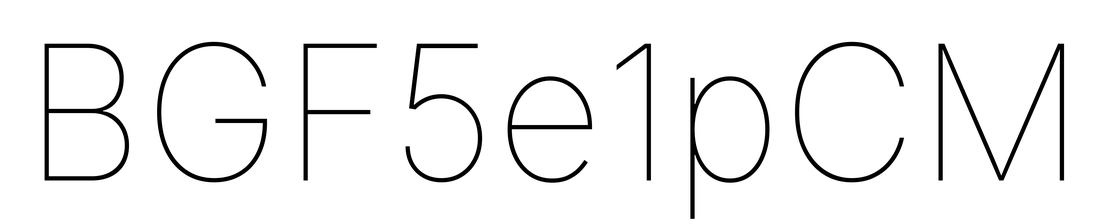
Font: Inter_Thin